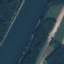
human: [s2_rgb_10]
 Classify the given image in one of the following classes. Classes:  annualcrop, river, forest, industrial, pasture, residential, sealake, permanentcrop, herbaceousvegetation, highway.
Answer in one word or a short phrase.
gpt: River